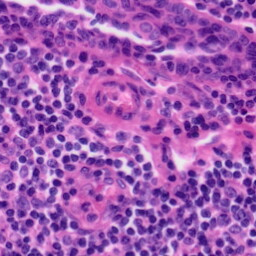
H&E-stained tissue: Tonsil